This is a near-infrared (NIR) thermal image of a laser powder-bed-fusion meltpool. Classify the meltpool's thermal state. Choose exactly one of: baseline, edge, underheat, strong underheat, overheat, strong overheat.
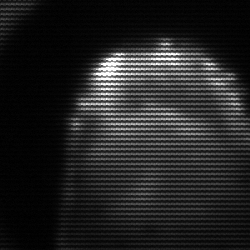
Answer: strong underheat